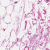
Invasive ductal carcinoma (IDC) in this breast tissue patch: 0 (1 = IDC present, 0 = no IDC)